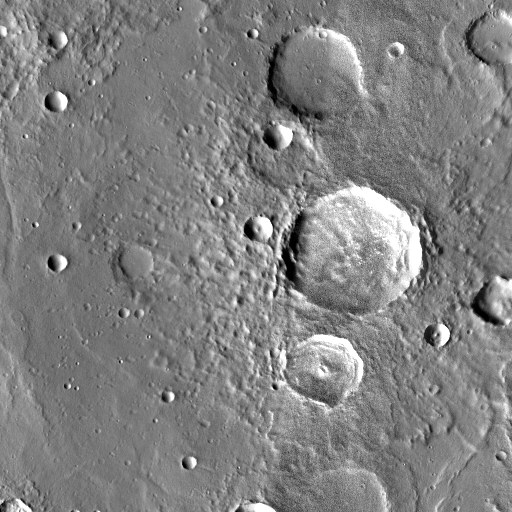
Crater classes present: Background, Other, Layered, Buried, Secondary